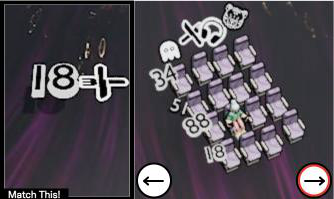
Task: seats
Answer: no